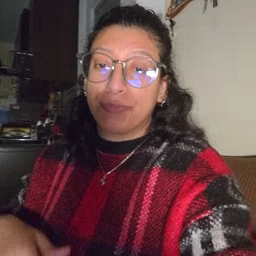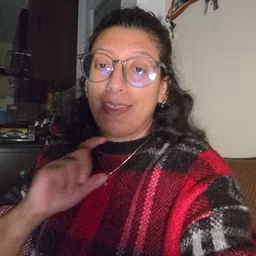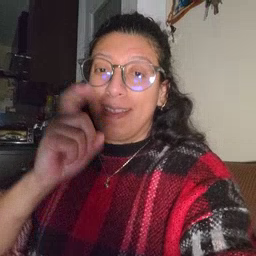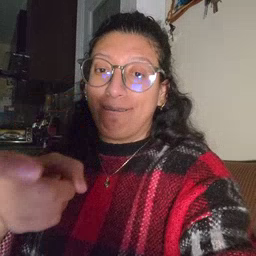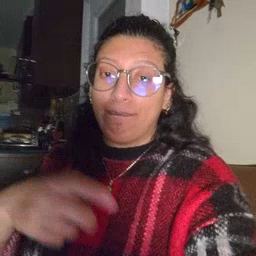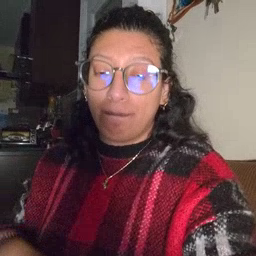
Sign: give